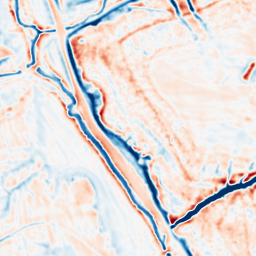
Category: multiscale
Decomposition family: dog_multiscale
Decomposition parameters: sigma_ratio: 1.4
n_scales: 4
base_sigma: 1
Upsampling method: quartic
Upsampling parameters: scale: 4
Upsampling scale: 4